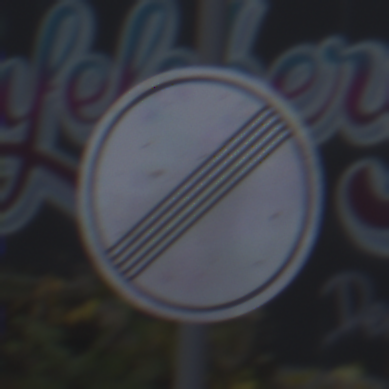
Verkehrszeichen: EndeSaemtlicherBegrenzungen
Umgebung: Outdoor, Urban
Tageszeit: MorningAfternoon
Wetter: PartlyCloudy
Licht: Natural
Jahreszeit: NotSpecified
Kontrast: LowContrast